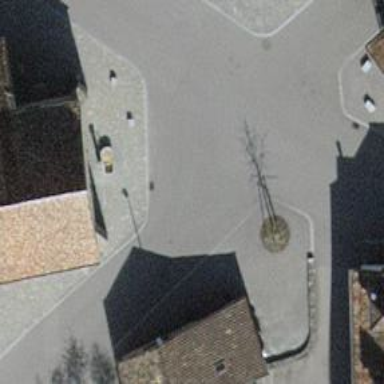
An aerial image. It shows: Beautiful fountain.